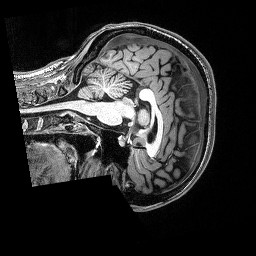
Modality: T1w
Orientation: sagittal